Question: I am following the android tutorial and i have problems with adding the search button to the action bar.
I have the following main_activity_actions.xml because i support android version 8:
'''
<menu xmlns:android="http://schemas.android.com/apk/res/android"
xmlns:yourapp="http://schemas.android.com/apk/res-auto" >
<!-- Search, should appear as action button -->
<item android:id="@+id/action_search"
android:icon="@drawable/ic_action_search"
android:title="@string/action_search"
yourapp:showAsAction="ifRoom" />
<!-- Settings, should always be in the overflow -->
<item android:id="@+id/action_settings"
android:title="@string/action_settings"
yourapp:showAsAction="never" />
</menu>
'''
Then in the MainActivity class:
'''
@Override
public boolean onCreateOptionsMenu(Menu menu) {
// Inflate the menu items for use in the action bar
MenuInflater inflater = getMenuInflater();
inflater.inflate(R.menu.main_activity_actions, menu);
return super.onCreateOptionsMenu(menu);
}
@Override
public boolean onOptionsItemSelected(MenuItem item) {
// Handle presses on the action bar items
switch (item.getItemId()) {
case R.id.action_search:
// openSearch();
return true;
case R.id.action_settings:
// openSettings();
return true;
default:
return super.onOptionsItemSelected(item);
}
}
'''
This is my style.xml which should be ok:
'''
<resources>
<!--
Base application theme, dependent on API level. This theme is replaced
by AppBaseTheme from res/values-vXX/styles.xml on newer devices.
-->
<style name="AppBaseTheme" parent="Theme.AppCompat.Light">
<!--
Theme customizations available in newer API levels can go in
res/values-vXX/styles.xml, while customizations related to
backward-compatibility can go here.
-->
</style>
<!-- Application theme. -->
<style name="AppTheme" parent="AppBaseTheme">
<!-- All customizations that are NOT specific to a particular API-level can go here. -->
</style>
</resources>
'''
this is my screen I don't see the search action button
.
What else could i check?
I cannot find anything additional in the web.
The following answers of stackoverflow did not help me:
<URL>
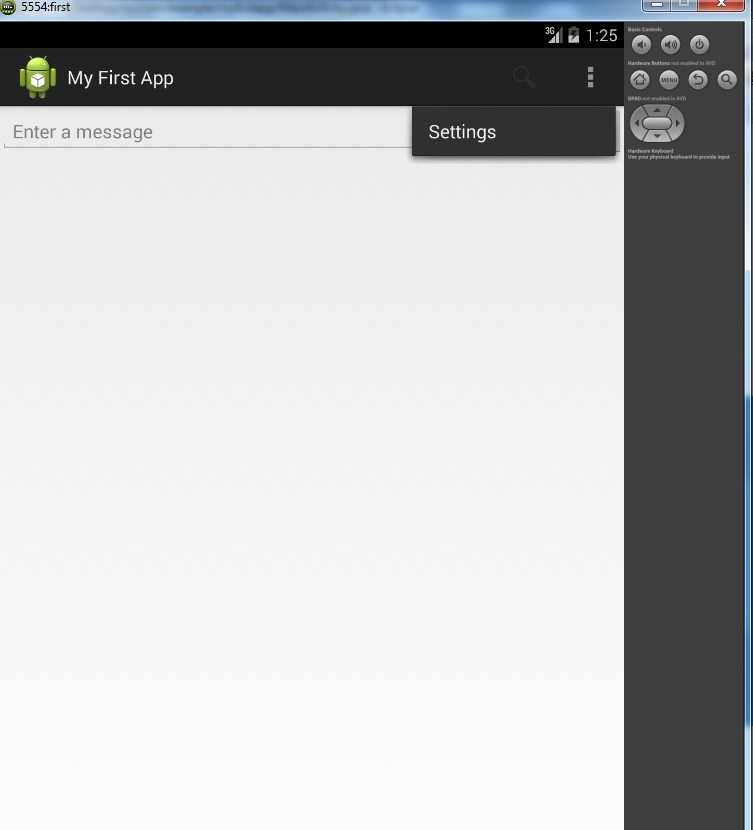
Answer: I had the following error:
The styles.xml at v14 looked the following
'''
<!--
Base application theme for API 14+. This theme completely replaces
AppBaseTheme from BOTH res/values/styles.xml and
res/values-v11/styles.xml on API 14+ devices.
-->
<style name="AppBaseTheme" parent="Theme.AppCompat.Light.DarkActionBar">
<!-- API 14 theme customizations can go here. -->
</style>
'''
The search button was not visible because the action bar was black and the search icon was not visible .
When changing to
'''
<!--
Base application theme for API 14+. This theme completely replaces
AppBaseTheme from BOTH res/values/styles.xml and
res/values-v11/styles.xml on API 14+ devices.
-->
<style name="AppBaseTheme" parent="Theme.AppCompat.Light">
<!-- API 14 theme customizations can go here. -->
</style>
'''
it becomes visible.